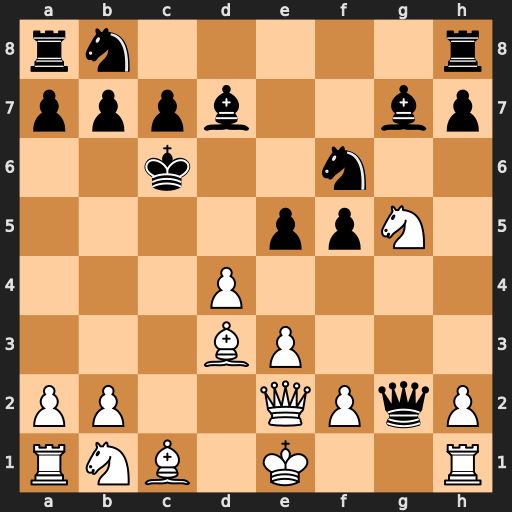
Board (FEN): rn5r/pppb2bp/2k2n2/4ppN1/3P4/3BP3/PP2QPqP/RNB1K2R
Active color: w
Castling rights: KQ
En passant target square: -
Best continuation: Qc2+ Kd6 Qc5#